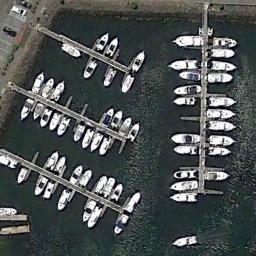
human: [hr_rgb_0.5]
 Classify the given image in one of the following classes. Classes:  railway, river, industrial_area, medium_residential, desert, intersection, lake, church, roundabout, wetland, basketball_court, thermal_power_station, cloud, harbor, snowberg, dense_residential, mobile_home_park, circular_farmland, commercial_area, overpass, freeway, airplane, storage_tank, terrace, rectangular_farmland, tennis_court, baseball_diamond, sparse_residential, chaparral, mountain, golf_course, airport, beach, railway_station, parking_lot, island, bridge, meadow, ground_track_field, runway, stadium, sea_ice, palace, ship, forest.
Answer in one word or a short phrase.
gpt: harbor